Question: I am using R studio / R Markdown to create plots, some with ggplot, some with base R function. I would like to insert a caption for each of my plots which contains the legend similar to the example shown here:

Can anyone suggest how to place the legend of my plots (built with ggplot and base R functions) within the caption as shown in this example?
I searched online and found out that it is possible to use something like:
'''
p + labs(caption="Figure S1: This is the Figure Legend")
'''
however, I could not find how to embed the legend into the caption, and I also could not find a solution for plots made using base R.
There are some solutions that require Latex, but I cannot use Latex for this project.
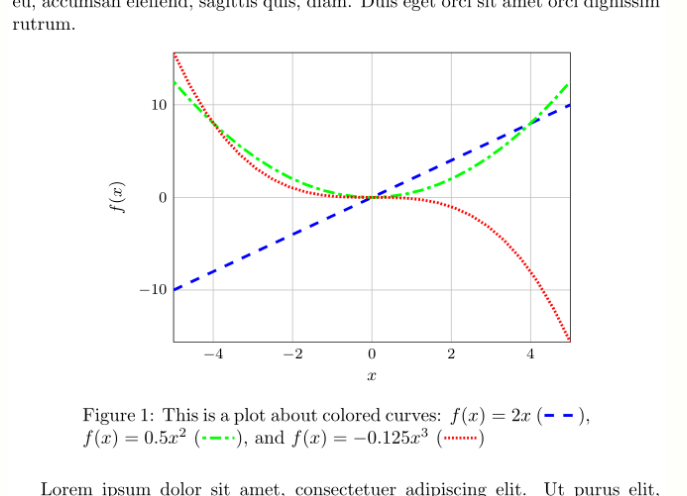
Answer: You could just push the legend to the bottom and add a custom title - inlcude a counter to get numbered Plots:
'''
library(ggplot2)
# using the internal iris dataset
iris
# set counter to zero
NR <- 0
# Add counter and build plot
NR <- NR + 1
legend <- paste0("Fig. ", NR, ": This is a Plot about...:")
ggplot2::ggplot(iris, aes(Sepal.Length, Petal.Width, color = Species)) +
ggplot2::geom_point() +
ggplot2::labs(color= legend) +
ggplot2::theme(legend.position = "bottom")
# Add counter and build second plot
NR <- NR + 1
legend <- paste0("Fig. ", NR , ": This is a Plot about...:")
ggplot2::ggplot(iris, aes(Sepal.Width, Petal.Length, color = Species)) +
ggplot2::geom_point() +
ggplot2::labs(color= legend) +
ggplot2::theme(legend.position = "bottom")
'''